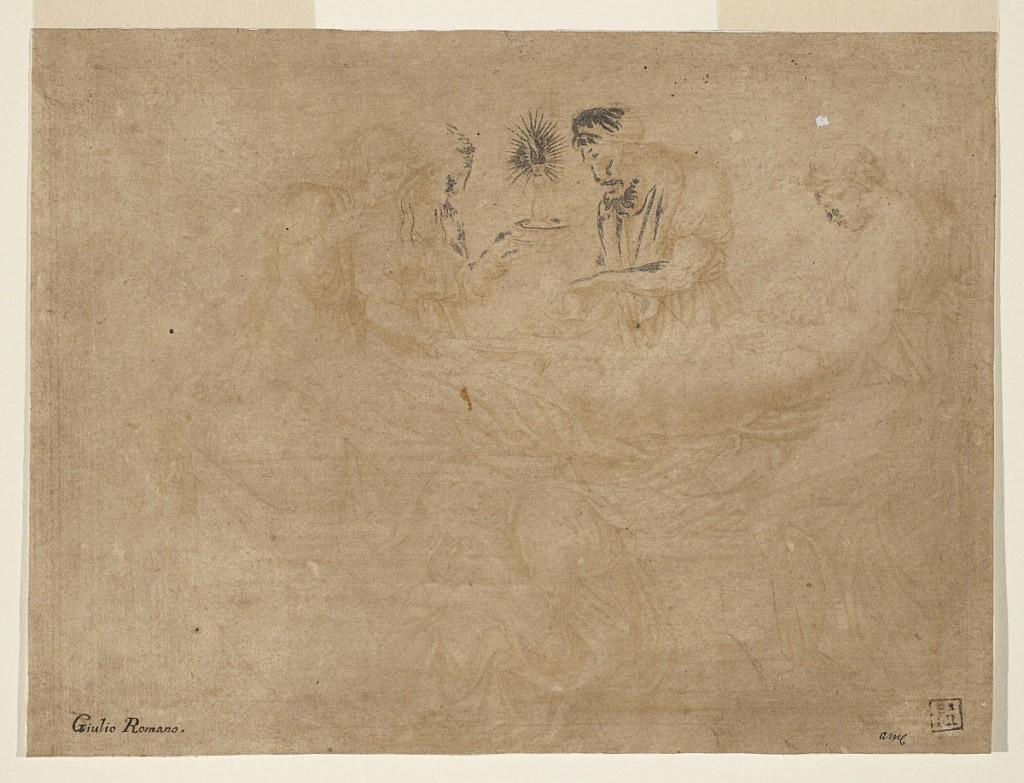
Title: The Entombment
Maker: Giulio Romano, Italian, 1499–1546
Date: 1580–1600
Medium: Pen and ink, brush and sepia wash, white heightening on paper
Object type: Drawing
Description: The figures of the three Marys and St. John are seen bending over the body of the dead Christ, preparing it for the tomb. One figure holds aloft a lamp.